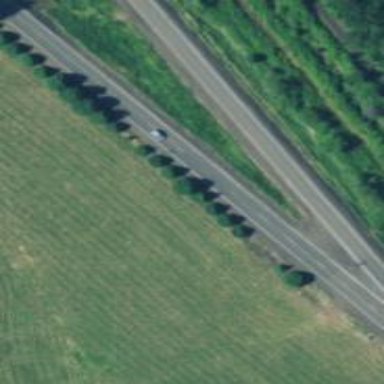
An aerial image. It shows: Embankment with asphalt surface along primary highway.